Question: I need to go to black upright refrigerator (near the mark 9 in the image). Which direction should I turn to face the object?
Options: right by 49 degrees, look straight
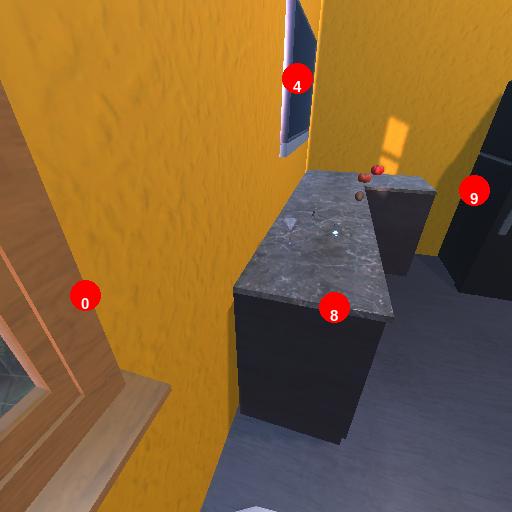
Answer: right by 49 degrees